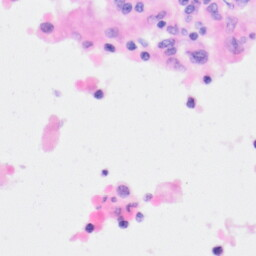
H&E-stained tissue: Kidney